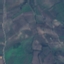
Land use / land cover class: PermanentCrop